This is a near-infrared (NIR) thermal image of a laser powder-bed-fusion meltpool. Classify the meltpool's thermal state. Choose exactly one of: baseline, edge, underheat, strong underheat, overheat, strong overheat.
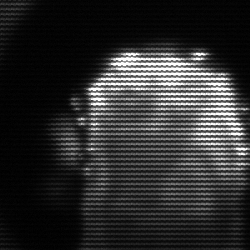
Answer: baseline